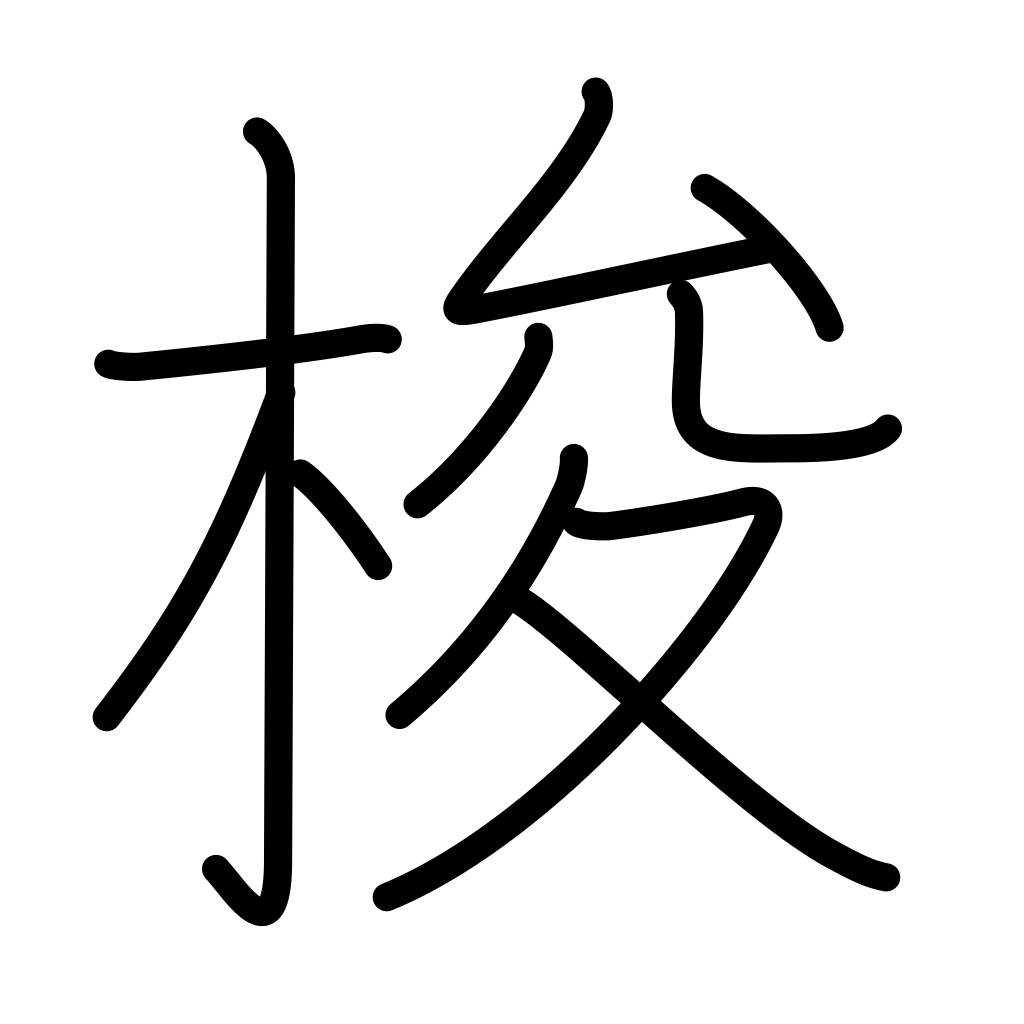
Meaning: shuttle